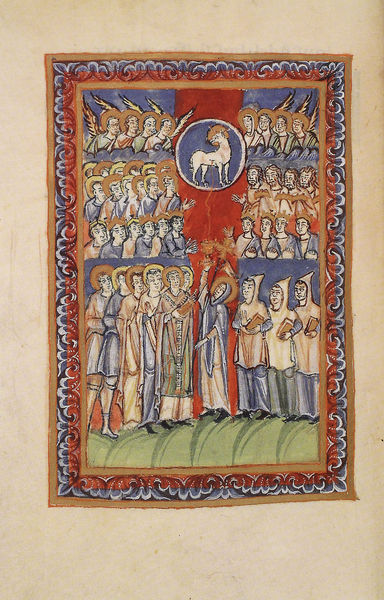
Titel: Fuldaer Sakramentar
Institution: Bamberg, Staatsbibliothek
Schlagwörter: blau, flügel, gelb, grün, menschen, bunt, rot, rahmen, bild, gold, kelch, kreis, engel, bücher, rand, ornamente, lamm, kreuz, buchseite, heiligenschein, heilige, heilig, ebenen, halo, heiligenscheine, apostel, lamm gottes, kapuzen, heiligen, gelehrten, kaputzen